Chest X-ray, PA view. Patient: 58 years old, sex F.
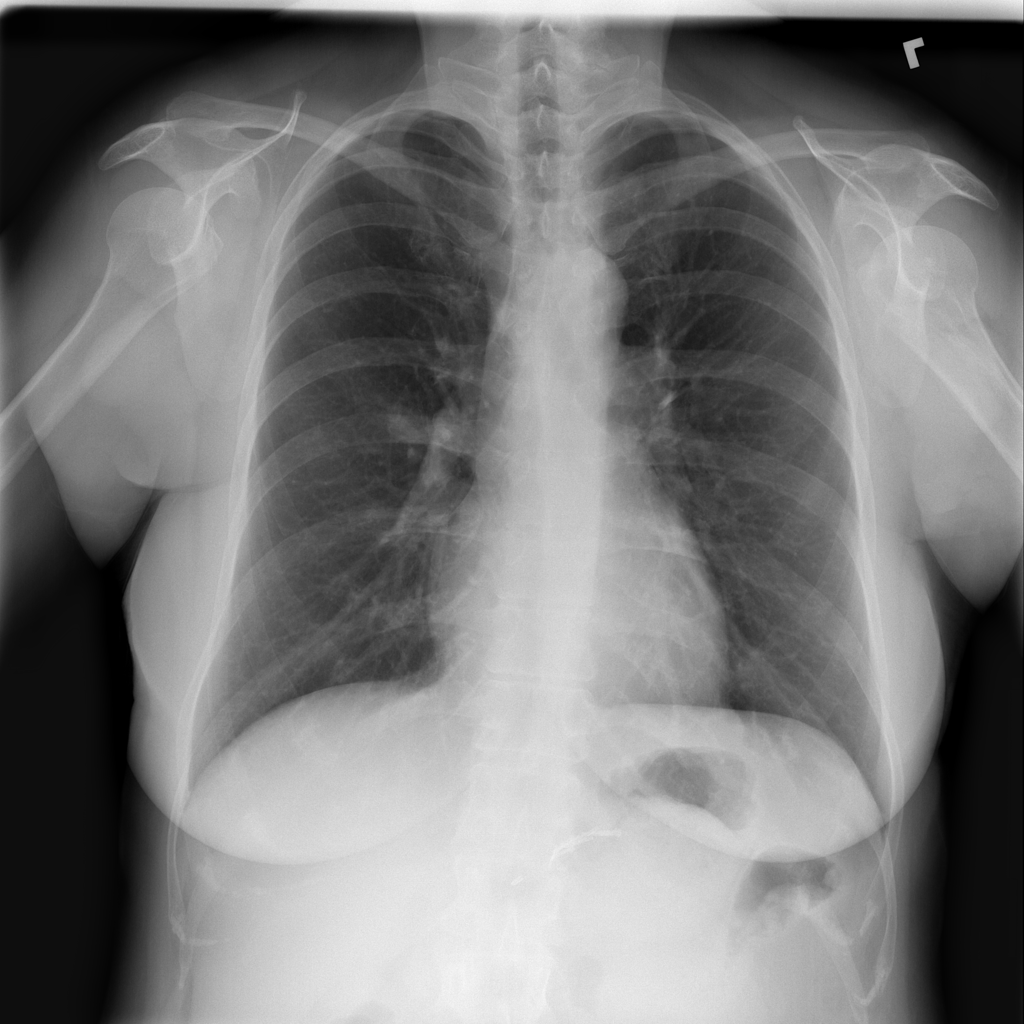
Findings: No Finding